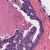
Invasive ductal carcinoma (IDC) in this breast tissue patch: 0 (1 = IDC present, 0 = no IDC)